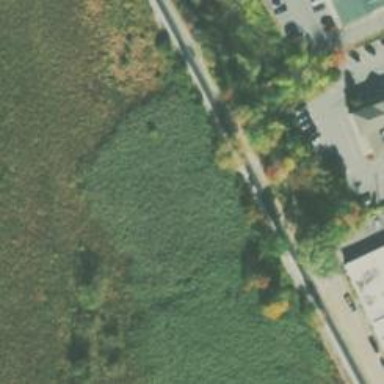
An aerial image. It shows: Asphalt path parallel to abandoned railway.